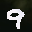
Label: 9